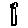
Label: tree